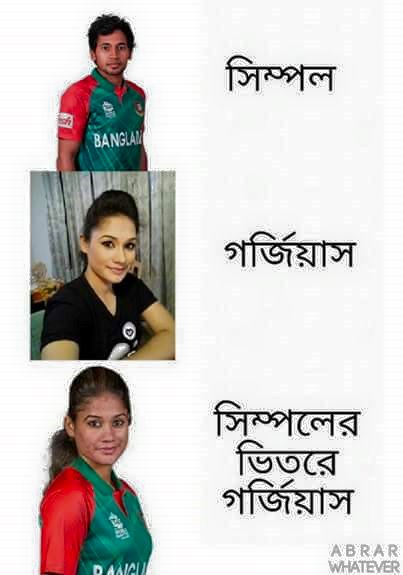
Caption: সিম্পল  গর্জিয়াস    সিম্পলের ভিতরে গর্জিয়াস
Label: hate